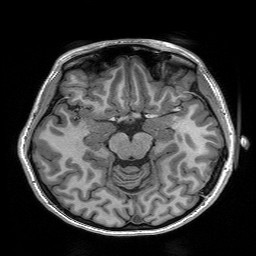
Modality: T1w
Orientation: coronal
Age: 23
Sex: female
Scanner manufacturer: siemens
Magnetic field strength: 3 T
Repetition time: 2.3 s
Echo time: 0.00197 s